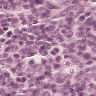
Metastatic tissue present: yes